Question: I've just now started to learn Android Development on my own and I'm facing a problem and I need help.
I'm learning about 'ActionBar'. I was interested to customize the 'ActionBar'.
The steps I've followed to change its background color and the spacing of the items are:
1. The idea was to have a base theme with an ActionBar. Then customize it. The code: <!-- Base application theme. -->
<style name="AppTheme" parent="Theme.AppCompat.Light.DarkActionBar">
<!-- Customize your theme here. -->
<item name="android:actionBarStyle">@style/MyActionBarTheme</item>
</style>
<style name="MyActionBarTheme" parent="@android:style/Widget.Holo.Light.ActionBar">
<item name="android:background">#F44336</item>
</style>
2. Next, in my AndroidManifest.xml I use the custom theme I've created. The code: <application
android:allowBackup="true"
android:icon="@mipmap/ic_launcher"
android:label="@string/app_name"
android:theme="@style/AppTheme" >
<activity
android:name=".MainActivity"
android:label="@string/app_name" >
<intent-filter>
<action android:name="android.intent.action.MAIN" />
<category android:name="android.intent.category.LAUNCHER" />
</intent-filter>
</activity>
</application>
'ActionBar'

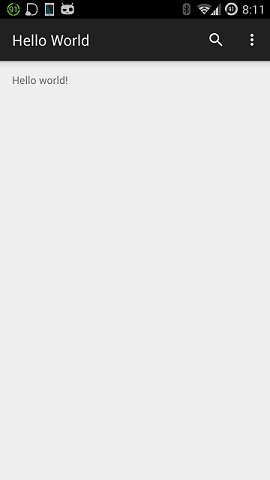
Answer: You are using the 'appcompat-v7' action bar backport. To set the color of the action bar, use 'colorPrimary', not 'android:background', in your theme.
For example, this theme sets the three major color tints:
'''
<?xml version="1.0" encoding="utf-8"?>
<resources>
<style name="Theme.Apptheme" parent="Theme.AppCompat">
<item name="colorPrimary">@color/primary</item>
<item name="colorPrimaryDark">@color/primary_dark</item>
<item name="colorAccent">@color/accent</item>
</style>
</resources>
'''
This particular sample happens to define the color values themselves via color resources, in a 'res/values/colors.xml' file:
'''
<?xml version="1.0" encoding="utf-8"?>
<resources>
<color name="primary">#3f51b5</color>
<color name="primary_dark">#1a237e</color>
<color name="accent">#ffee58</color>
</resources>
'''
An activity that uses the custom theme then gets the primary color as the action bar background:

(from <URL>